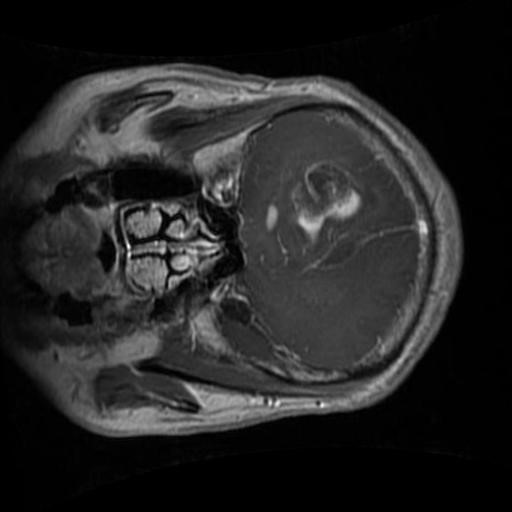
Label: brain_glioma